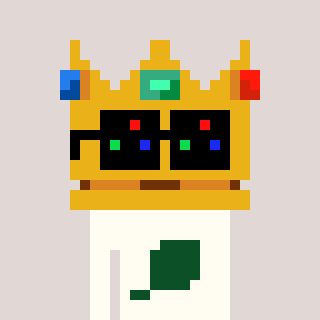
a pixel art character with square black sunglasses, a crown-shaped head and a grayscale-colored body on a warm background